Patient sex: M
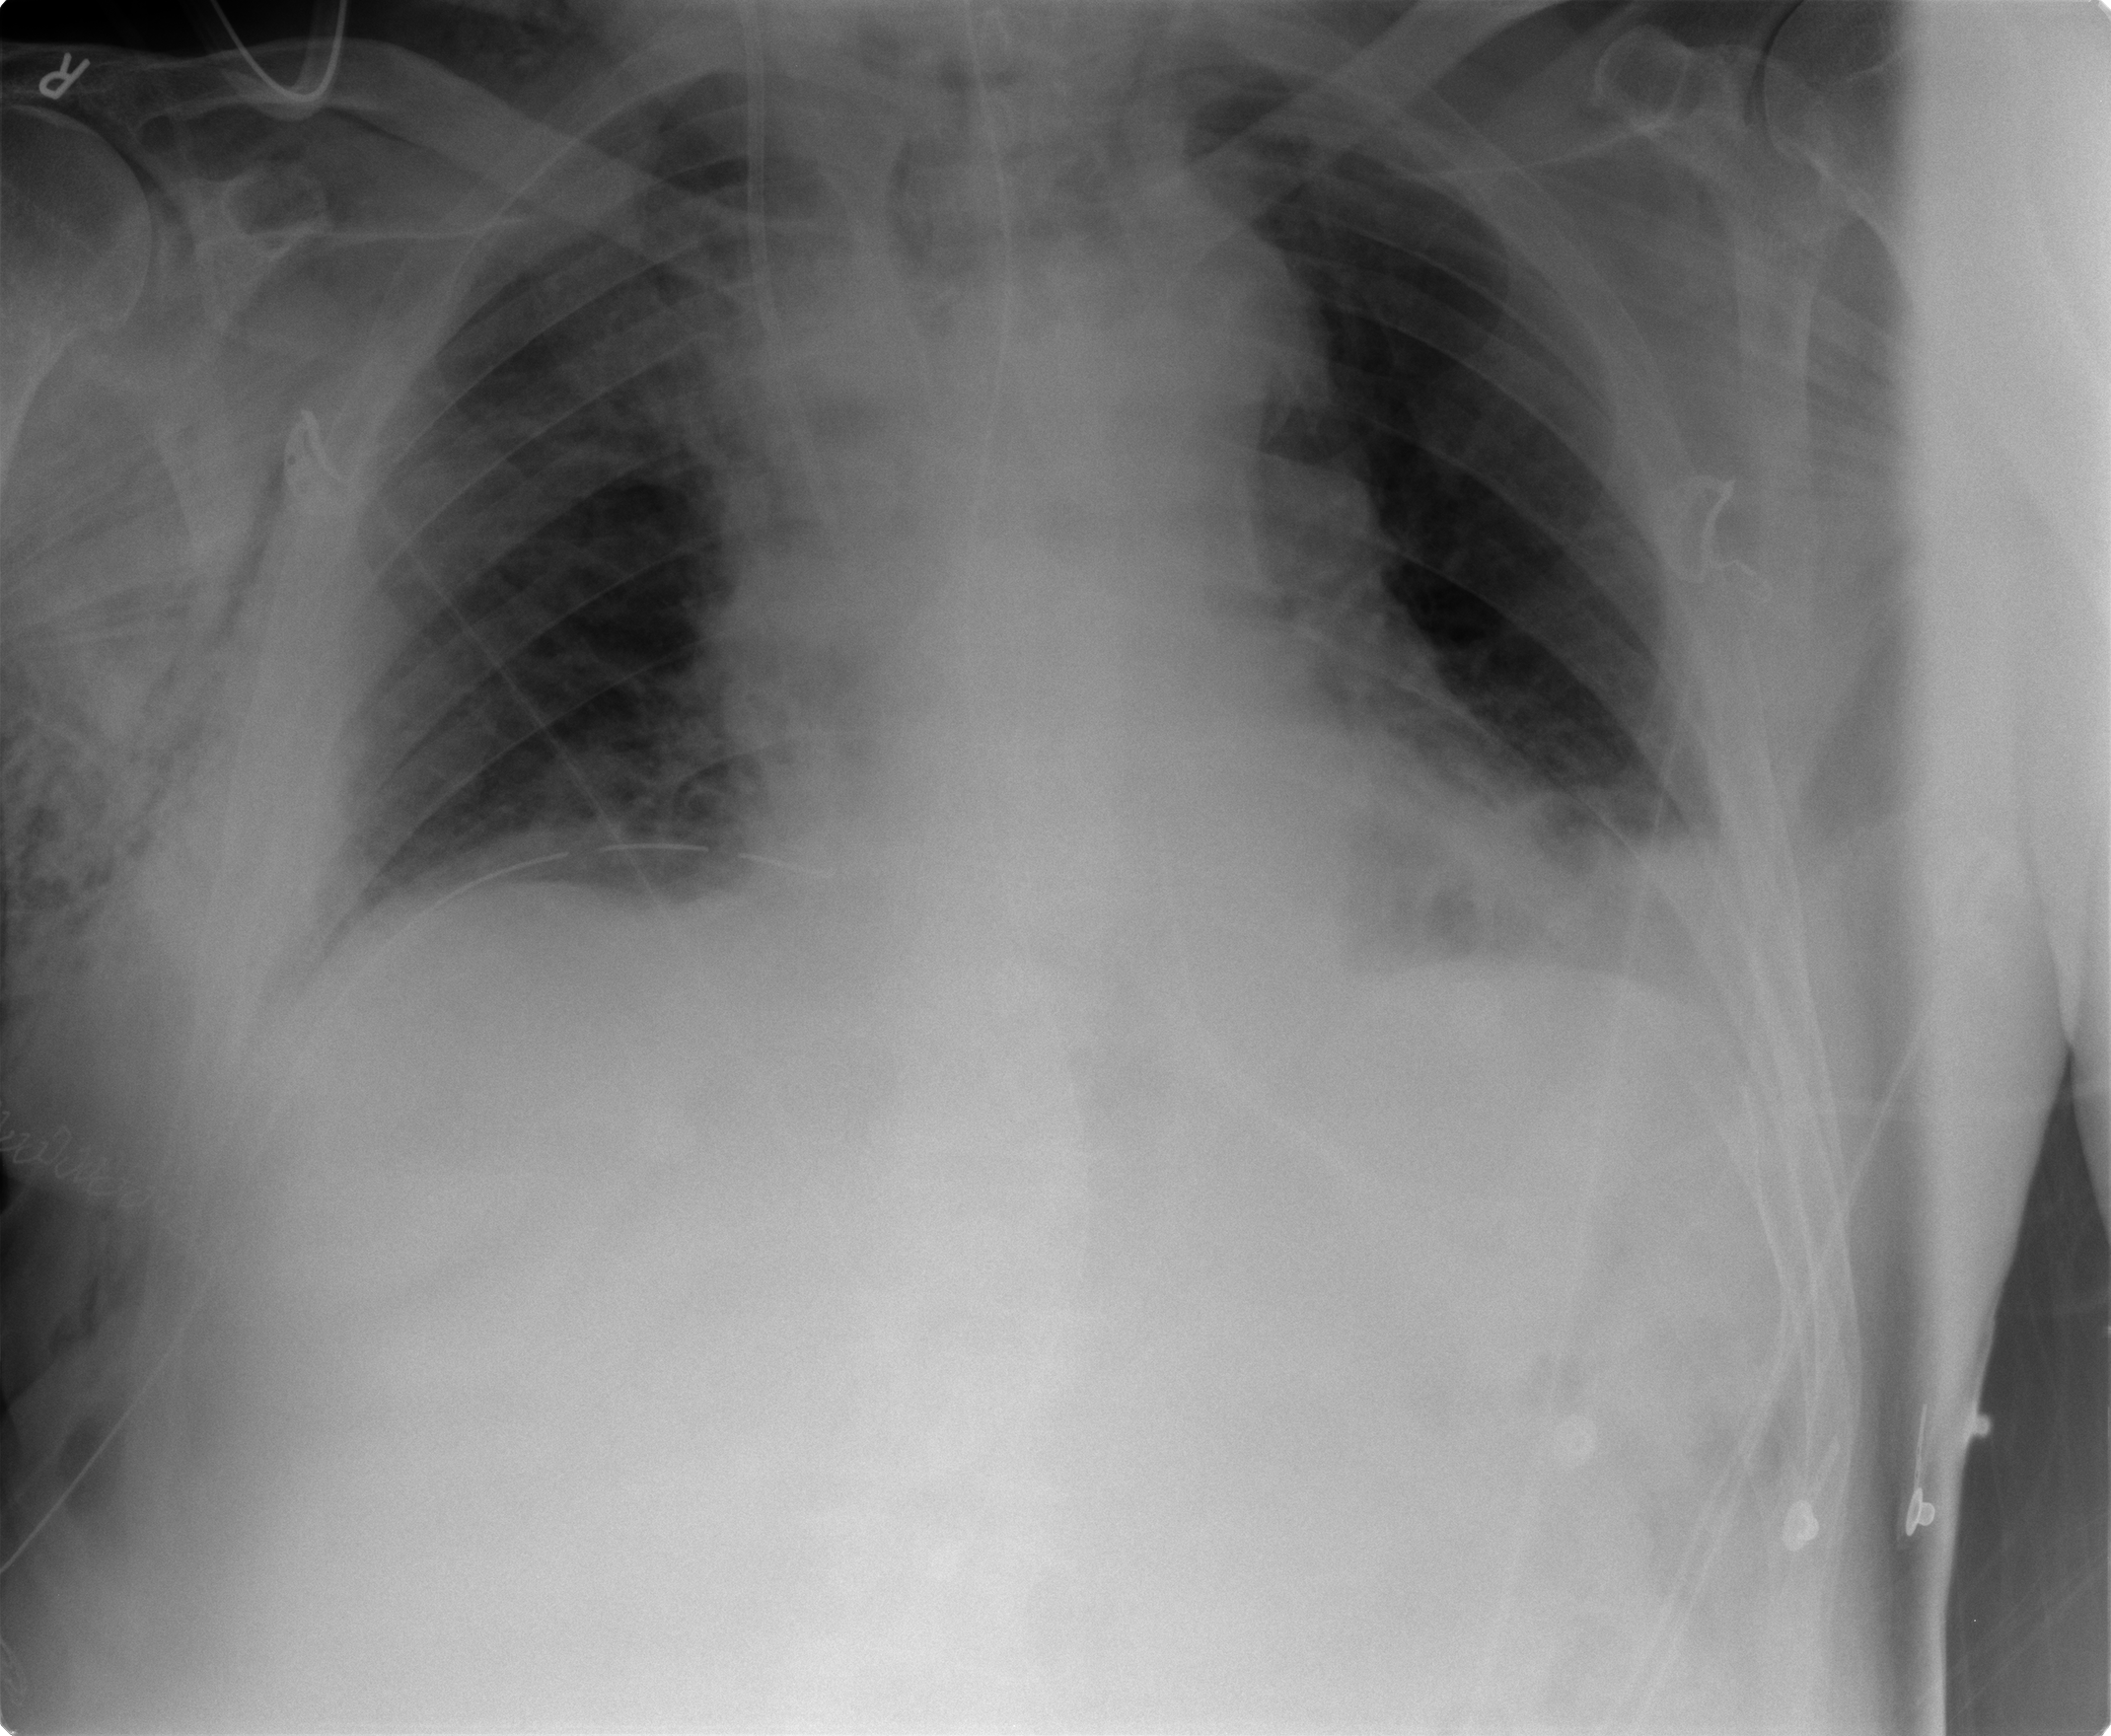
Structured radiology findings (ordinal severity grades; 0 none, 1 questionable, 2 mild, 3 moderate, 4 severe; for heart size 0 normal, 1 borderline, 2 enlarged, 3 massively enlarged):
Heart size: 2
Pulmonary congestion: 2
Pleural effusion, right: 0
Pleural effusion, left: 2
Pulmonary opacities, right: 0
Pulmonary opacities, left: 0
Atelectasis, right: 2
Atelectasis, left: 2